Chest X-ray. View position: AP
Patient age: 81
Patient sex: M
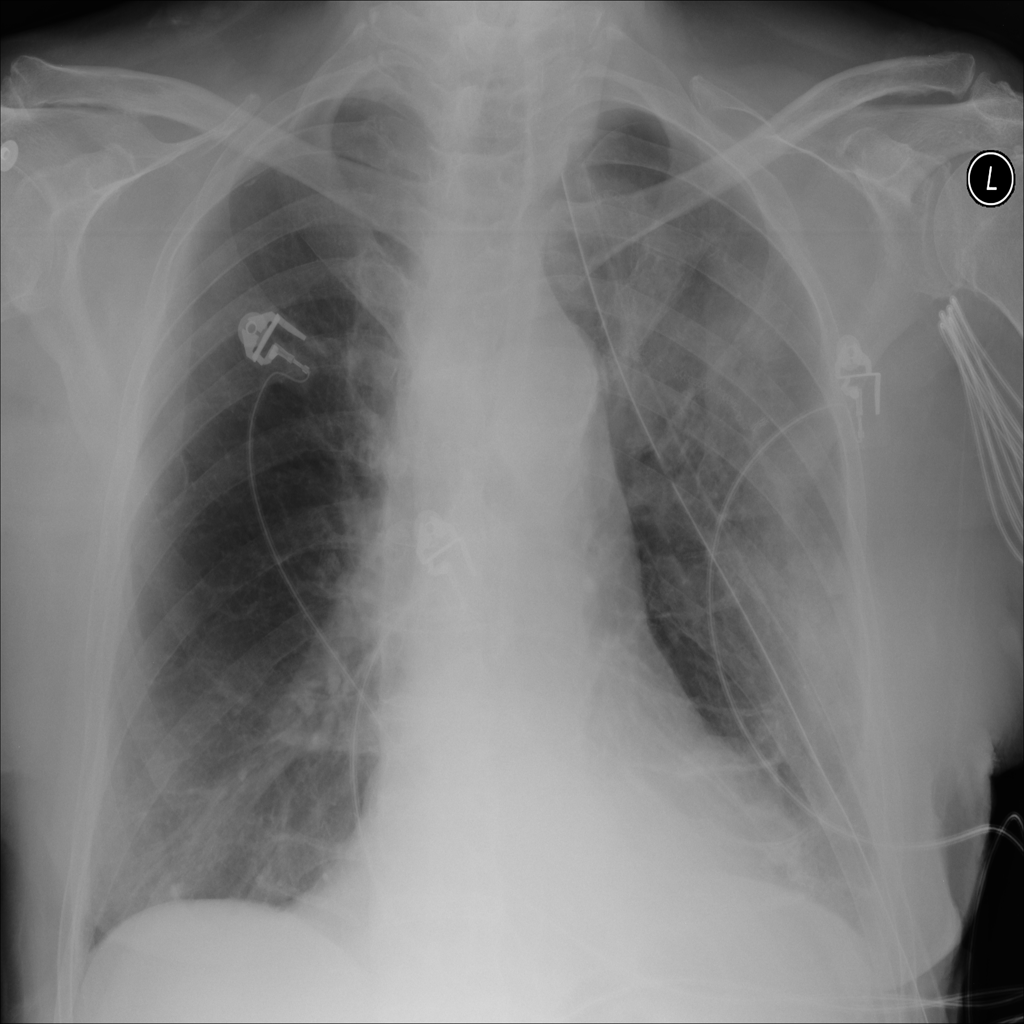
Finding: Pneumothorax